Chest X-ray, AP view. Patient: 20 years old, sex M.
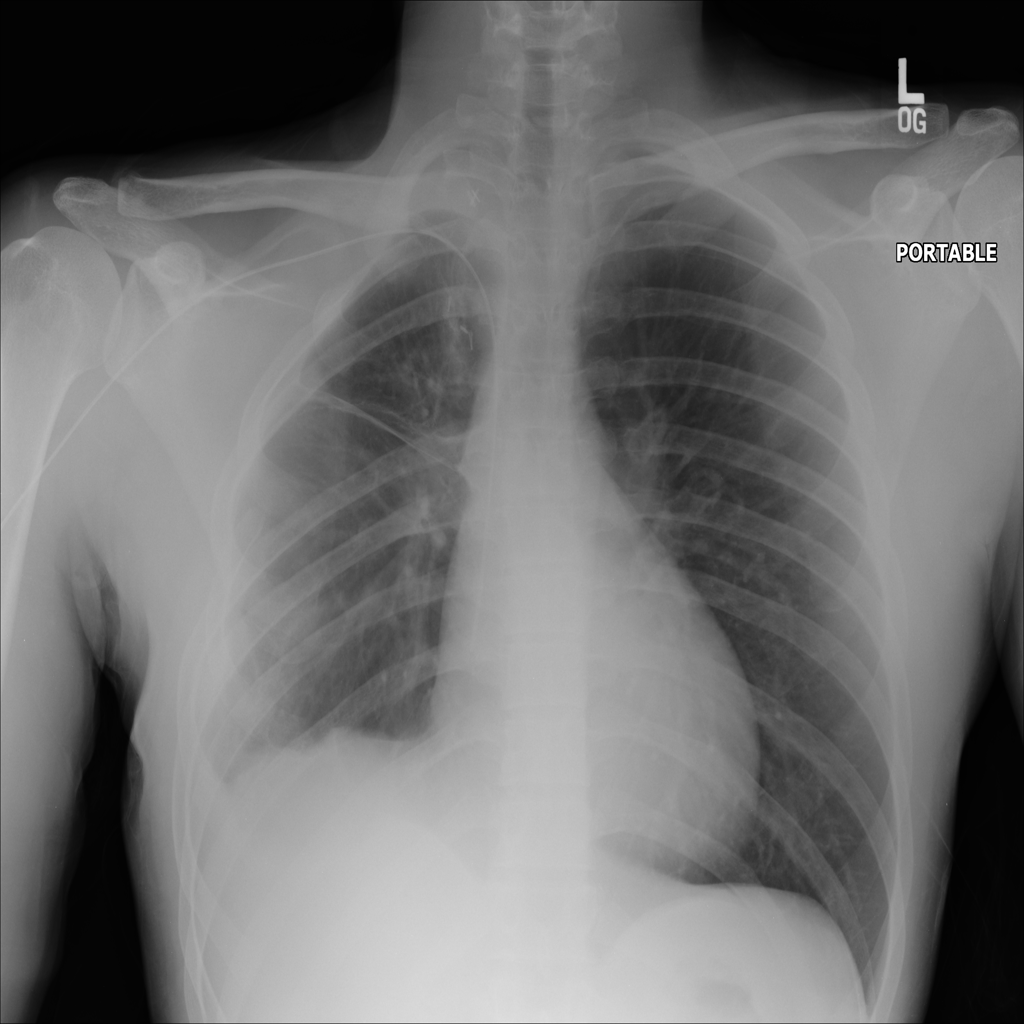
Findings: Effusion, Pleural_Thickening